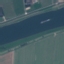
Label: River